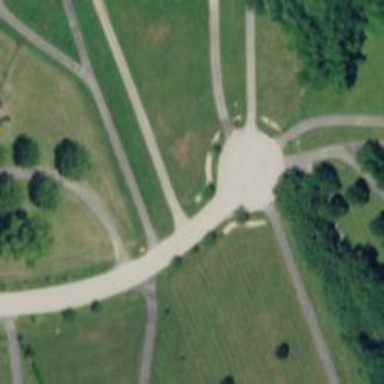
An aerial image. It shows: Turning circle on the road.